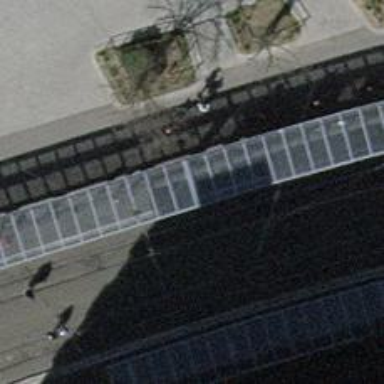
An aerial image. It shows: Platform at public transport station with shelter.